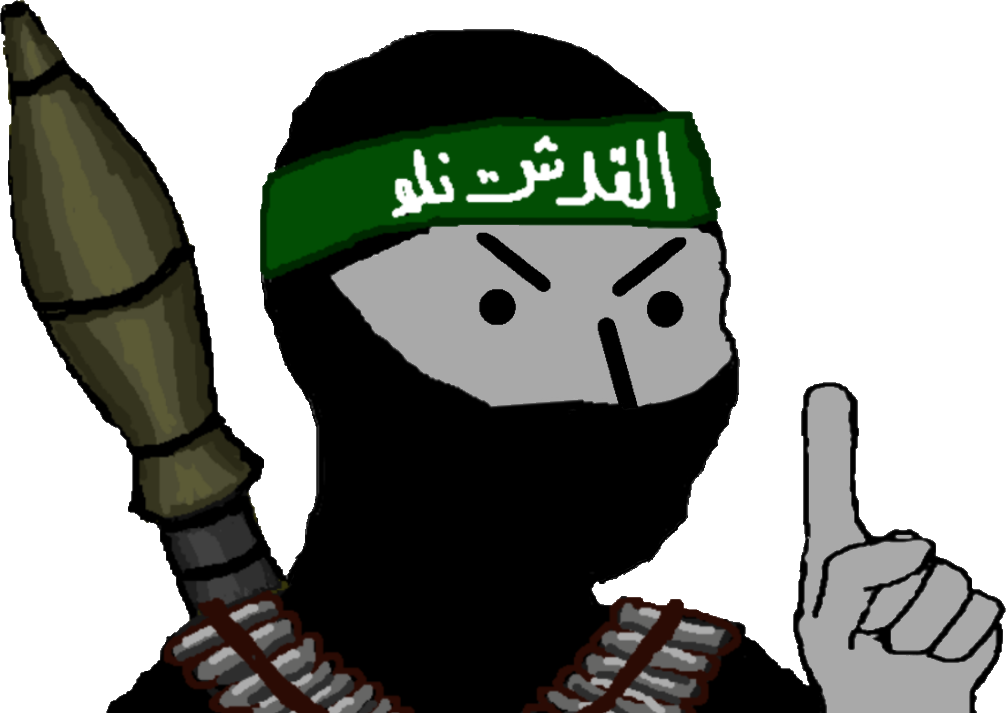
Label: 5_NPC